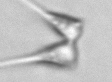
Label: Asterionellopsis_glacialis